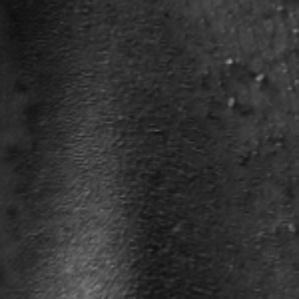
Label: frost